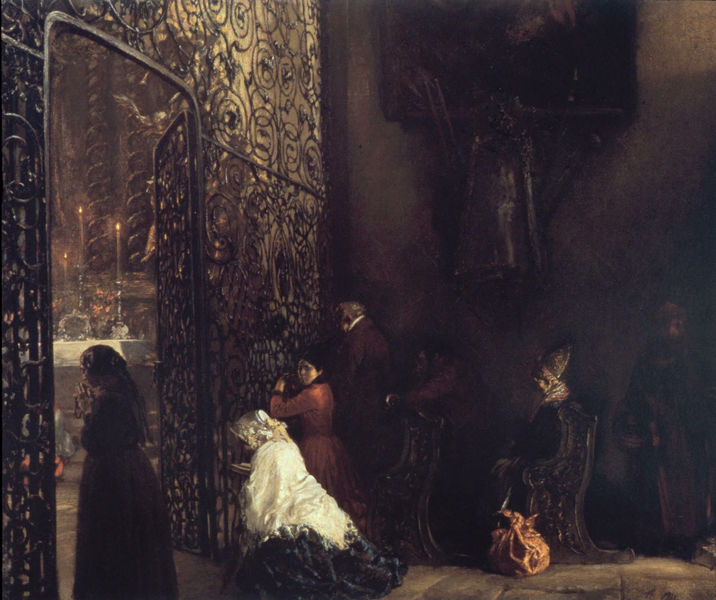
Titel: Frühmesse in einer Salzburger Kirche
Künstler: Adolph Menzel
Standort: Wien
Institution: Österreichische Galerie im Belvedere
Schlagwörter: blau, dunkel, flügel, gemälde, mann, schatten, weiß, frauen, gelb, menschen, ocker, sitzen, braun, frau, grau, hut, kleid, kleider, licht, lichter, männer, orange, raum, schwarz, säulen, tür, blick, dame, rot, schleier, tuch, zaun, beige, haube, muster, ornament, bart, wand, architektur, barock, falten, silber, stehen, stein, steine, trauer, bild, innenraum, gitter, kirche, boden, gewand, mantel, sitzend, adel, familie, innen, mutter, vater, sack, engel, skulptur, kopfbedeckung, schiff, ecke, düster, sitz, alter mann, bündel, dunst, violett, bank, figuren, bischof, church, hat, people, white, women, black, dark, dress, lace, sitting, witwe, woman, finster, glanz, ornamente, verzierung, kerze, korb, kerzen, metall, durchgang, geländer, stimmung, lichteinfall, athmosphäre, tor, wände, eingang, eisen, gerüst, offen, flamme, denken, glaube, religion, dom, flammen, fliesen, knien, kardinal, beutel, hauben, tasche, beten, gebet, altar, bänke, portal, wärme, kerzenständer, kerzenschein, kerzenhalter, kerzenleuchter, chorschranke, kirchenbank, kirchenschiff, lettner, schranke, prister, kirchenbänke, pforte, kreuzigung, lichtspiel, leder, flehen, kniend, andacht, betende, gottesdienst, knieen, messe, chor, kapelle, mönch, mitra, platten, filigran, ornamentik, steinboden, shawl, betend, trauern, stahl, shadow, bonnet, statue, absperrung, kandelaber, bitten, gläubige, fromm, schmiedeeisern, eisengitter, kien, vorraum, gotteshaus, riesig, monk, mourning, verbot, wiß, abtrennung, klage, candles, warme töne, orthodox, bänle, kirchenbesucher, pray, einfall, praying, hinschauen, papast, abschrankung, buße, pew, bundle, bäne, kathedale, kerzenleucjter, kirchenbäne, lederbeutel, lettener, seitennische, säule4tor, bag, entryway, schmiedeeißen, alter, worship, sermon, siting, dämmerlicht, service